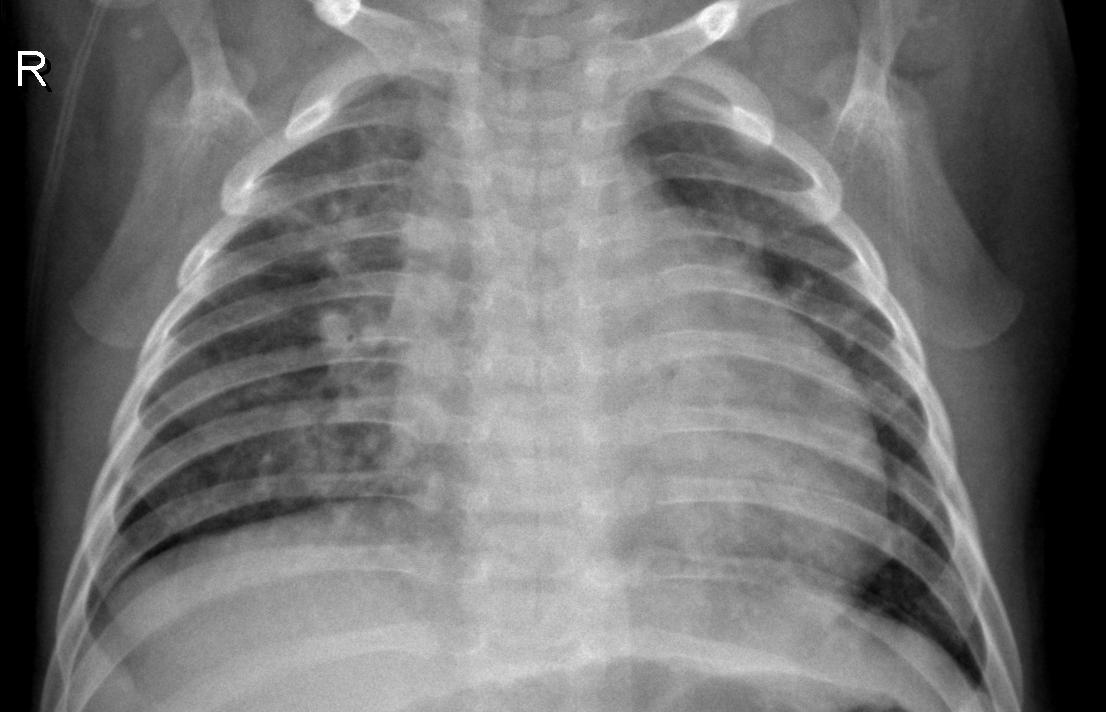
Diagnosis: PNEUMONIA